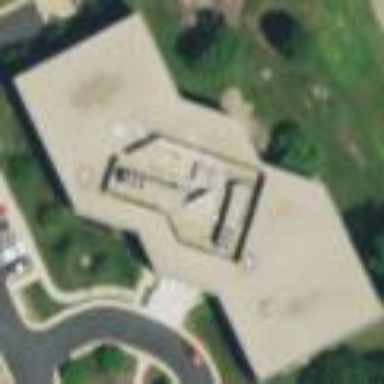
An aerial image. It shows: Office building that also serves as clinic.